Question: Is there a way to display every last actions made in the Django admin? By default the admin display only last actions of the current user but I would like to see last actions of every administrators. Since , how can I interact with this widget? Should I override the whole index?
I would like to get something like this:

instead of just the 2 first entries if I'm connected as 'er****' (according to the screen).
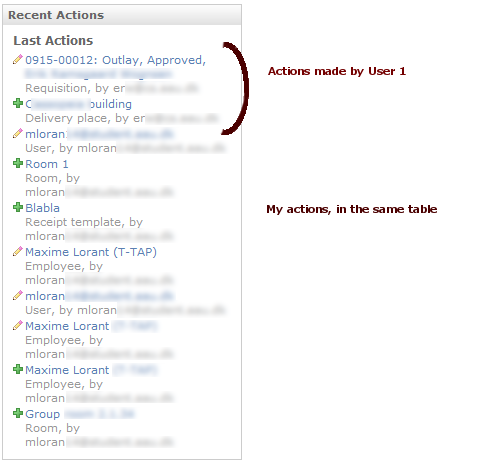
Answer: Yes, it is. Everything in the Django admin is . All you need is to override the file <URL> and change this line:
'''
{% get_admin_log 10 as admin_log for_user user %}
'''
and remove the 'for_user user' part. It will display the 10 last recent actions, without filtering by user. To be perfect, you also need to change the name of the block and add action author. The sidebar block should be something like:
'''
{% block sidebar %}
<div id="content-related">
<div class="module" id="recent-actions-module">
<h2>{% trans 'Recent Actions' %}</h2>
<h3>{% trans 'Last Actions' %}</h3> {# Title modified #}
{% load log %}
{% get_admin_log 10 as admin_log %} {# No more filtering #}
{% if not admin_log %}
<p>{% trans 'None available' %}</p>
{% else %}
<ul class="actionlist">
{% for entry in admin_log %}
<li class="{% if entry.is_addition %}addlink{% endif %}{% if entry.is_change %}changelink{% endif %}{% if entry.is_deletion %}deletelink{% endif %}">
{% if entry.is_deletion or not entry.get_admin_url %}
{{ entry.object_repr }}
{% else %}
<a href="{{ entry.get_admin_url }}">{{ entry.object_repr }}</a>
{% endif %}
<br/>
{% if entry.content_type %}
{# Add the author here, at the end #}
<span class="mini quiet">{% filter capfirst %}{% trans entry.content_type.name %}{% endfilter %}, by {{ entry.user }}</span>
{% else %}
<span class="mini quiet">{% trans 'Unknown content' %}</span>
{% endif %}
</li>
{% endfor %}
</ul>
{% endif %}
</div>
</div>
{% endblock %}
'''